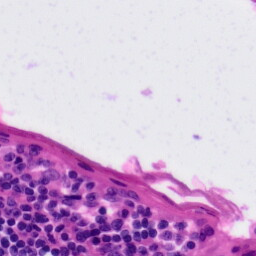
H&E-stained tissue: Tonsil